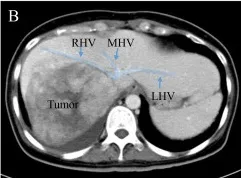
Images of contrast-enhanced CT scan and Three-dimensional reconstruction. (B) Portal venous phase.
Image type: radiology (ct)